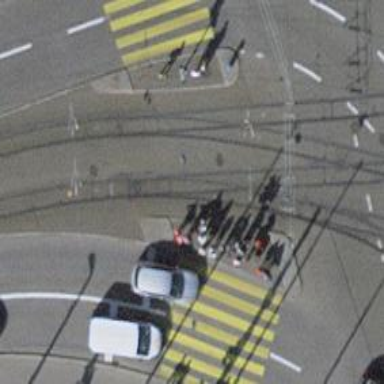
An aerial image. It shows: Kerb barrier.